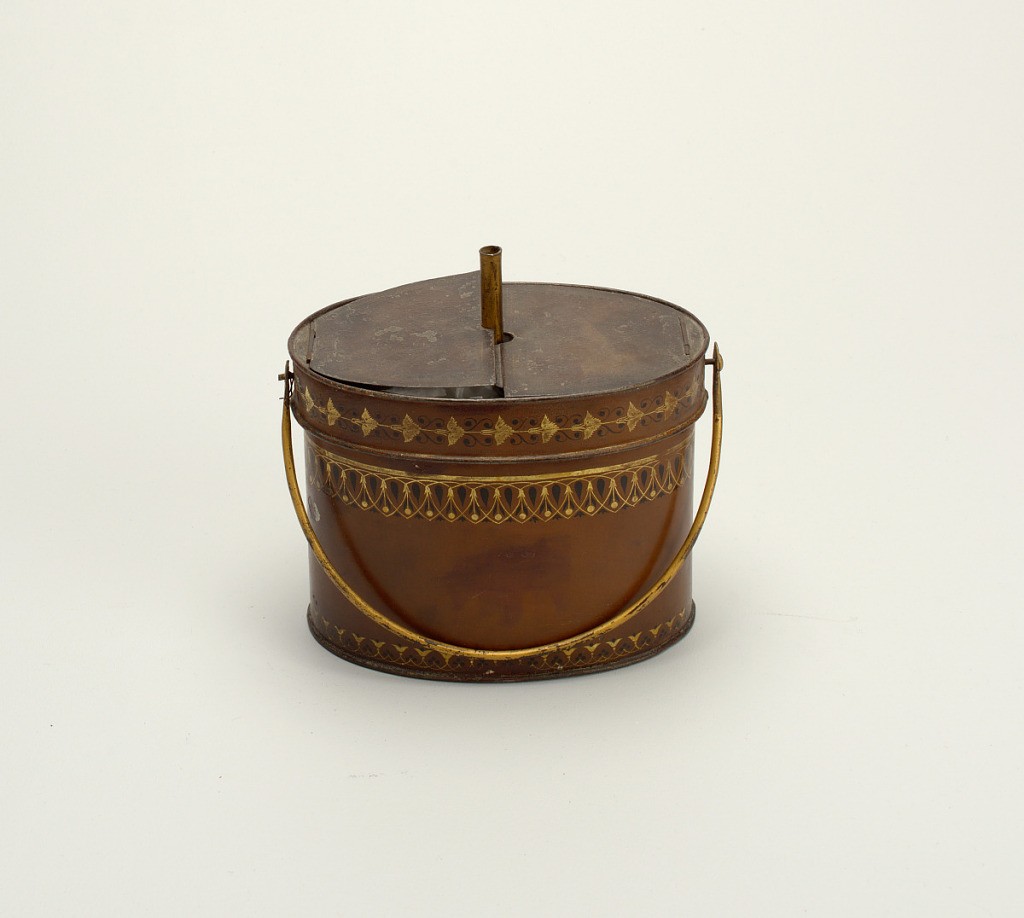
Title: Egg warming rack
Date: ca. 1810
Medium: Painted tôle
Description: Painted oval in plan, with large bolted ring handle, two-leaved hinged cover. Brown ground with band of gilt foliate scrolls.